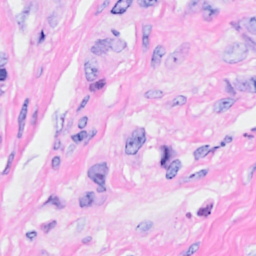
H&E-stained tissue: Breast